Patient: sex F, age 39
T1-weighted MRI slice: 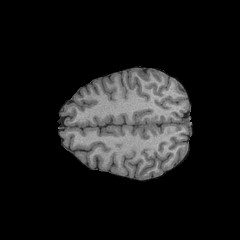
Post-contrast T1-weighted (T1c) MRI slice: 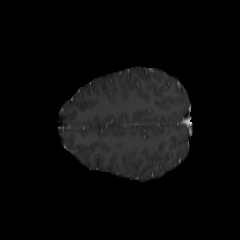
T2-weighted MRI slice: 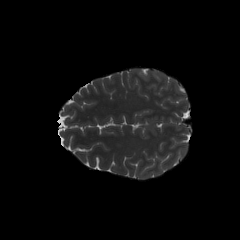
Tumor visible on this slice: no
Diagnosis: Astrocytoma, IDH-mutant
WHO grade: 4